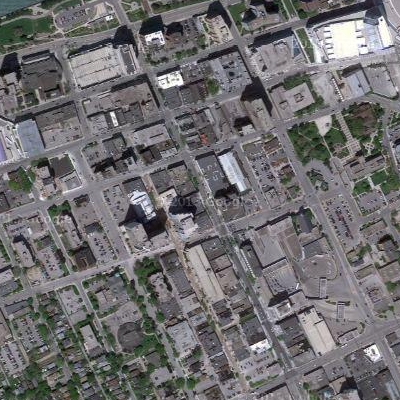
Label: cIndustry